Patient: sex F, age 58
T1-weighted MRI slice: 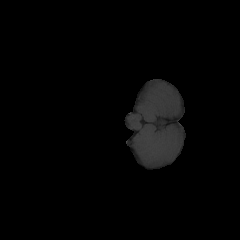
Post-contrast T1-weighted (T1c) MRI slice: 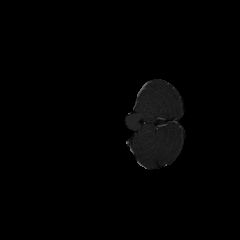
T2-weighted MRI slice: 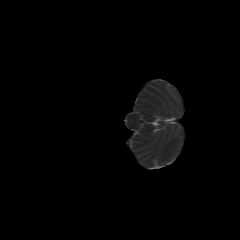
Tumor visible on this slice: no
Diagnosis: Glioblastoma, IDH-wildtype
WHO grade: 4